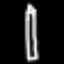
Label: pencil